Group 1:
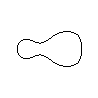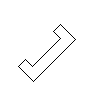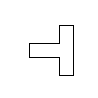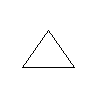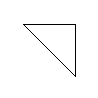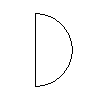
Group 2:
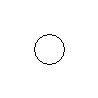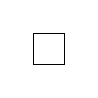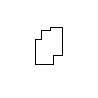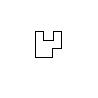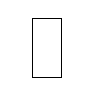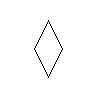
Rule separating the two groups: Exactly one axis of symmetry vs. either zero or more than one axis of symmetry.
Concepts: exists_one, imagined_entity, imagined_line_or_curve, symmetry, symmetry_axis
Author: Aaron David Fairbanks